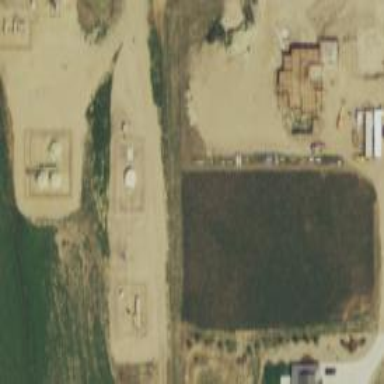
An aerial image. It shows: Storage tank with man-made structure.